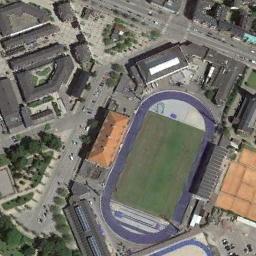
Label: ground_track_field